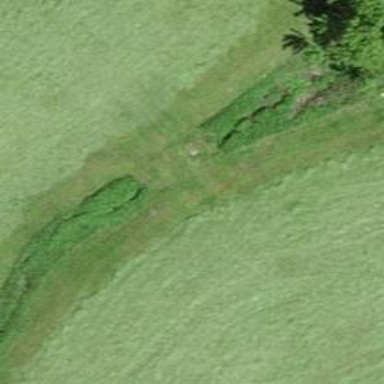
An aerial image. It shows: Culvert tunnel.